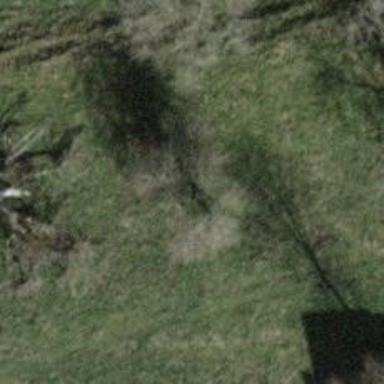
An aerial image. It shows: Beautiful tree in nature.